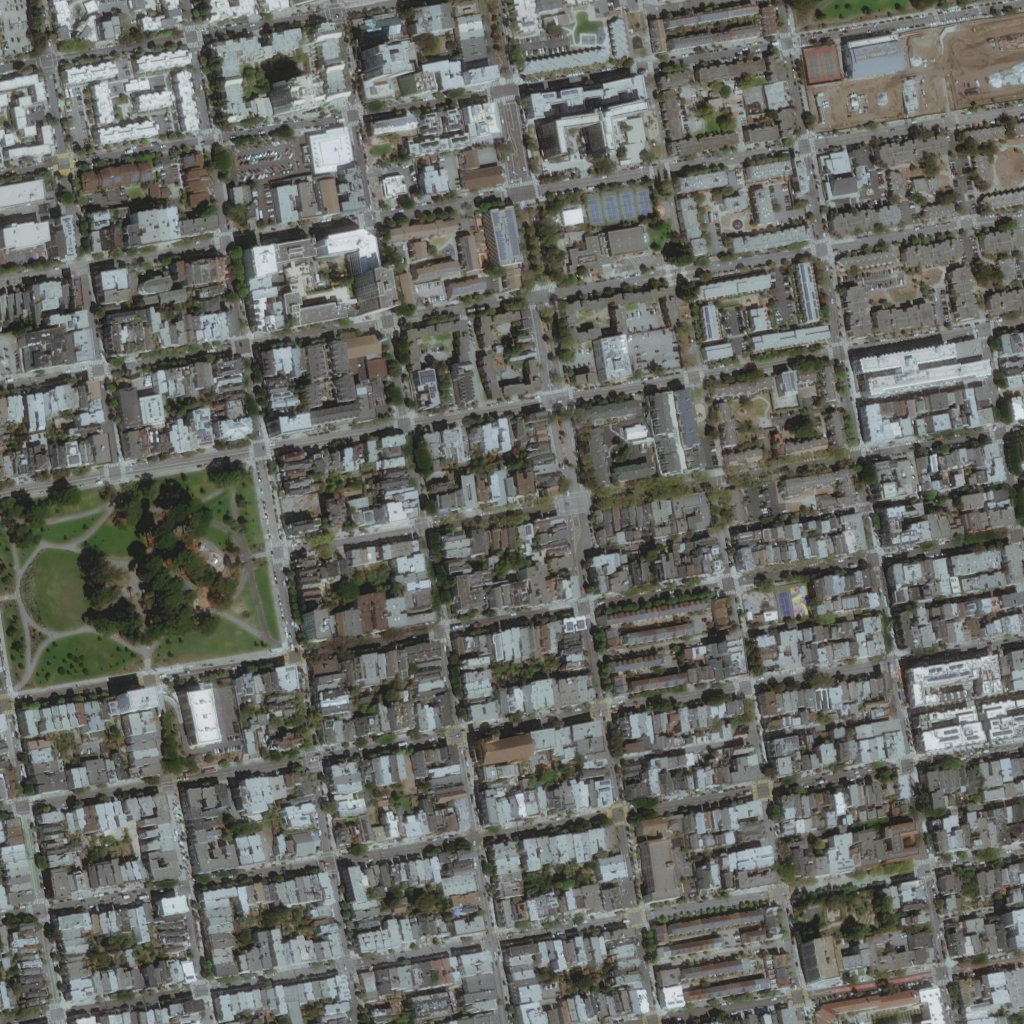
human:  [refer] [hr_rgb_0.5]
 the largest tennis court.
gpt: <box>[[57, 17, 64, 22, 0]]</box>